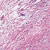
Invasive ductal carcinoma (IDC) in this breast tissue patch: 1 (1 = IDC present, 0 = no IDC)